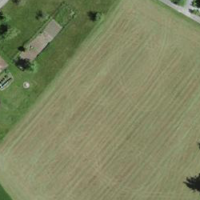
EUNIS habitat code: 52
Species observed at this site:
Sambucus racemosa